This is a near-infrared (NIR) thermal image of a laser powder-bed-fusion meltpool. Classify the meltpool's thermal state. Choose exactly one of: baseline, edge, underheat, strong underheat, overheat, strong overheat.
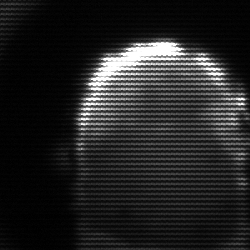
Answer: baseline